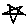
Label: star